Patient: sex M, age 69
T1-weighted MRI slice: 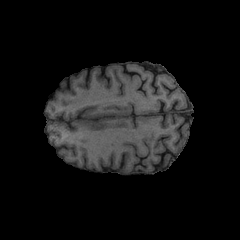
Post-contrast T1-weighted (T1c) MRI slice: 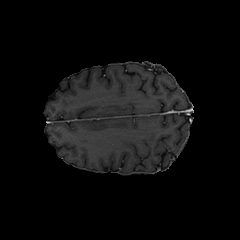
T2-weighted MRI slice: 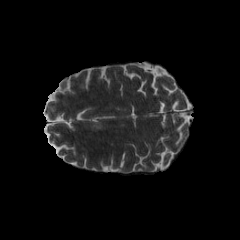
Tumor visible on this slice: no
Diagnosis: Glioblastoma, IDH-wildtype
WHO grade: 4